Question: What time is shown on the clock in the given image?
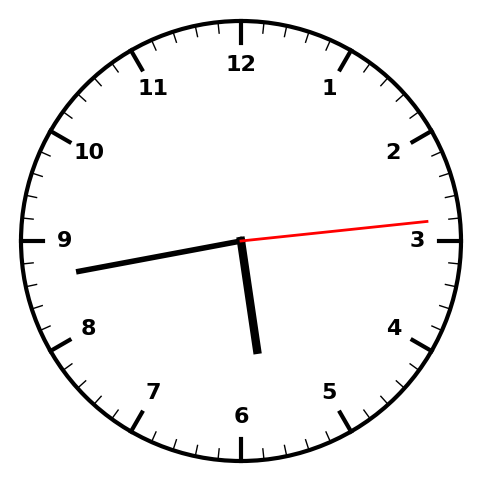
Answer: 05:43:14